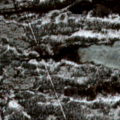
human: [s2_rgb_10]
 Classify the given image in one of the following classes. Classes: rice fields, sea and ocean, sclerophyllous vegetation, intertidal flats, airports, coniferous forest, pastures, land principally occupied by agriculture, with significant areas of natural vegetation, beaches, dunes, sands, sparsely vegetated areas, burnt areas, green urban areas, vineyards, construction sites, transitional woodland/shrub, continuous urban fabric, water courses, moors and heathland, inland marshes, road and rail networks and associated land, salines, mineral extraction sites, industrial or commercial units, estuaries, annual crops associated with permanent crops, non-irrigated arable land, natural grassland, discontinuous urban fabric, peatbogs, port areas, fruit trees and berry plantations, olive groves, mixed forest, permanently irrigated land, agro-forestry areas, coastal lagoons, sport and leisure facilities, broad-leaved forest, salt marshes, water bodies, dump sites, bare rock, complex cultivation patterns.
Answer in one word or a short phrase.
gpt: coniferous forest, transitional woodland/shrub, water bodies